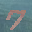
Label: 7